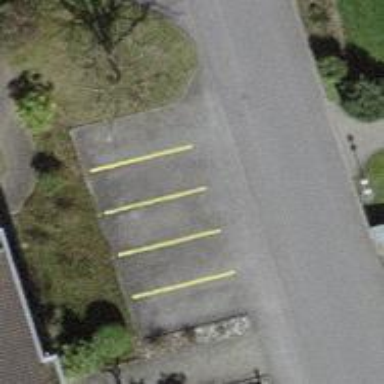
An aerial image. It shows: Kerb serving as barrier.